Question: i have visited all of the below links but can,t solve my problem from it
<URL>
<URL>
<URL>
<URL>
<URL>
<URL>
<URL>
the problem is i have created i developer account and create a facebook app and download ths sdk php script. and upload on my server and just test his example file. but its not working and giving me the error:
Given URL is not allowed by the Application configuration.: One or more of the given URLs is not allowed by the App's settings. It must match the Website URL or Canvas URL, or the domain must be a subdomain of one of the App's domains.
and not connecting with the facebook. here is the link to my example file. please anyone suggest the solution.
<URL>
where to make changes. in aap info
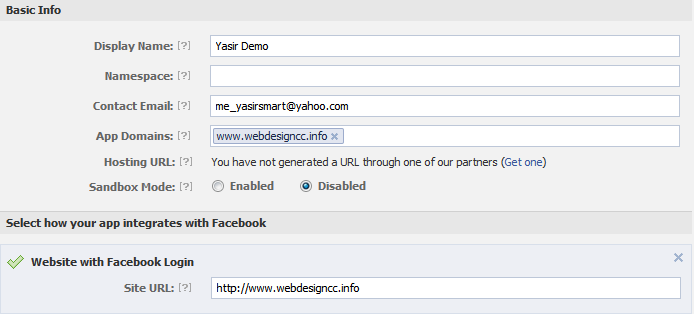
Answer: You are missing 'www' in the 'redirect_uri' supplied to facebook php ('$facebook->getLoginUrl()'). Just replace your 'redirect_uri' with 'http://www.webdesigncc.info/demoz/myfacebook/examples/example.php' and it will do the trick.